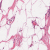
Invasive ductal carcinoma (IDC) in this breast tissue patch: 0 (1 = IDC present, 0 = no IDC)